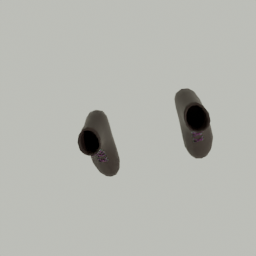
Label: people